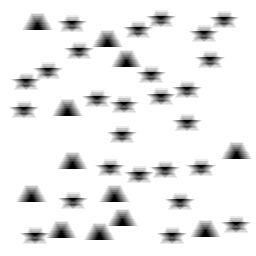
Squares: 0
Triangles: 12
Stars: 26
Total shapes: 38